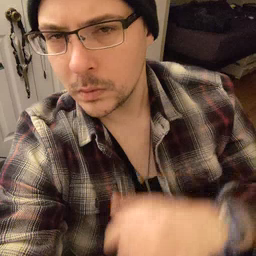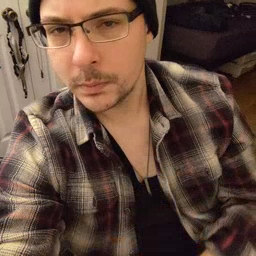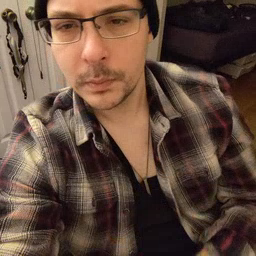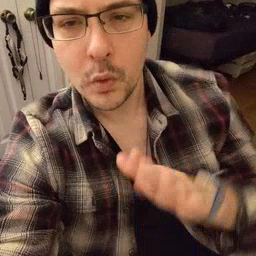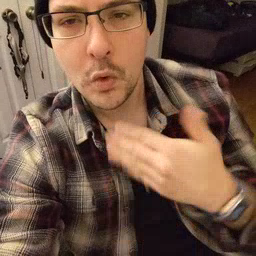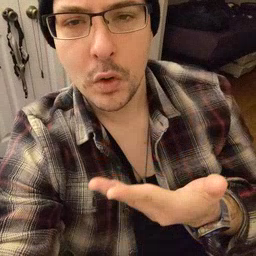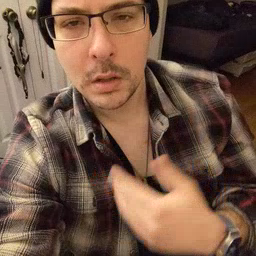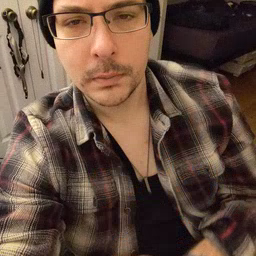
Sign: all